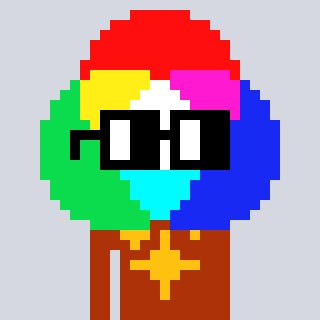
a pixel art character with square black glasses, a color circle-shaped head and a hotbrown-colored body on a cool background